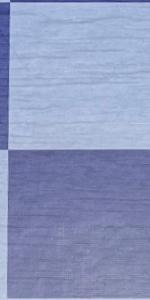
Label: Empty